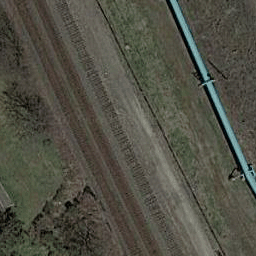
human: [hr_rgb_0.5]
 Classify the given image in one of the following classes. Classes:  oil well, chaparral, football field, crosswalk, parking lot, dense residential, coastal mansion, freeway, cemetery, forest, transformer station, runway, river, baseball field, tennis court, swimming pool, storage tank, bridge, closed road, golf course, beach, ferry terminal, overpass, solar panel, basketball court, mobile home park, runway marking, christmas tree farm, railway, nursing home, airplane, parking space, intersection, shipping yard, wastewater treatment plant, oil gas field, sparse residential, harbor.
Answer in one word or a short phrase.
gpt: railway